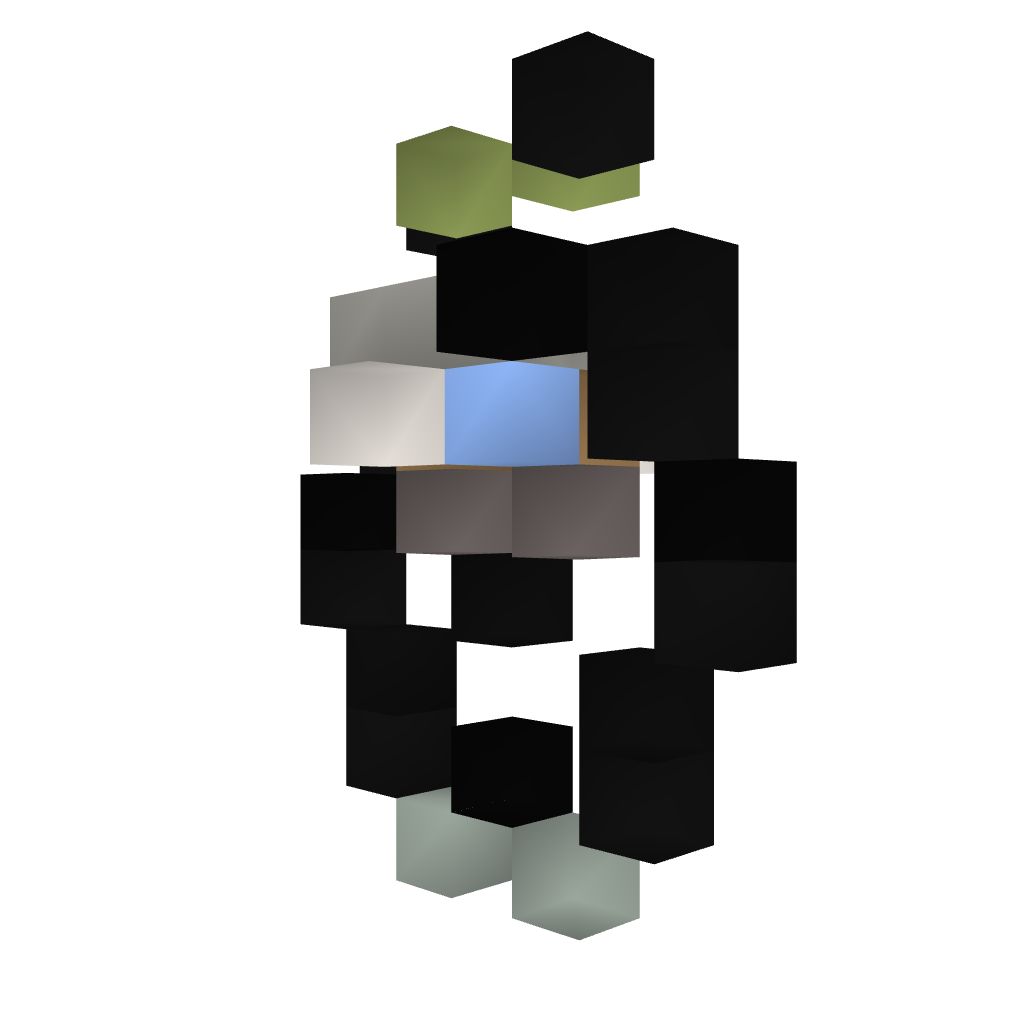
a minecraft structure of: SD Trader